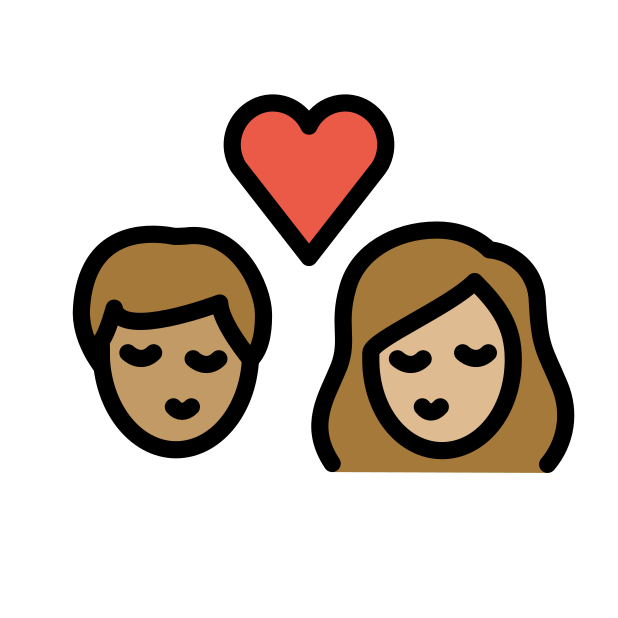
kiss: woman, man, medium skin tone, medium-light skin tone